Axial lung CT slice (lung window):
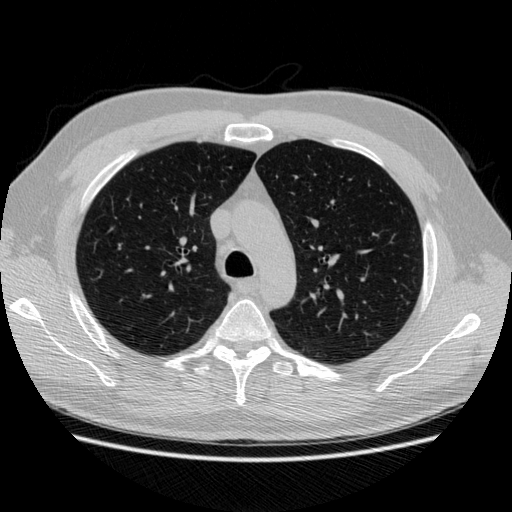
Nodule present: no